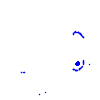
Particle: electron